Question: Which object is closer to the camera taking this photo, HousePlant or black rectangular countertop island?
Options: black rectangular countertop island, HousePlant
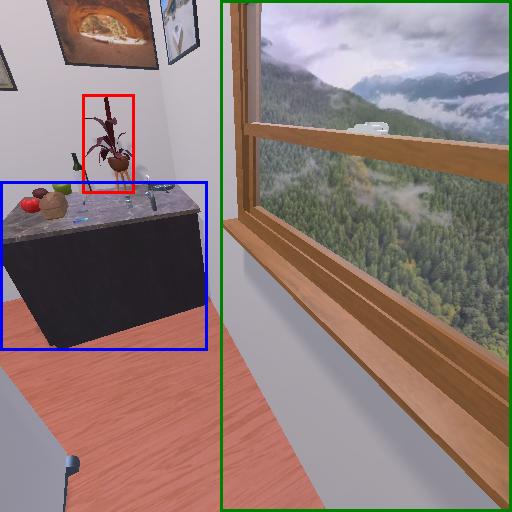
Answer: black rectangular countertop island